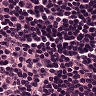
Metastatic tissue present: no